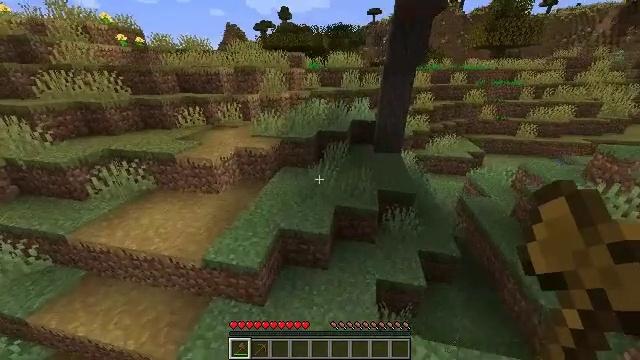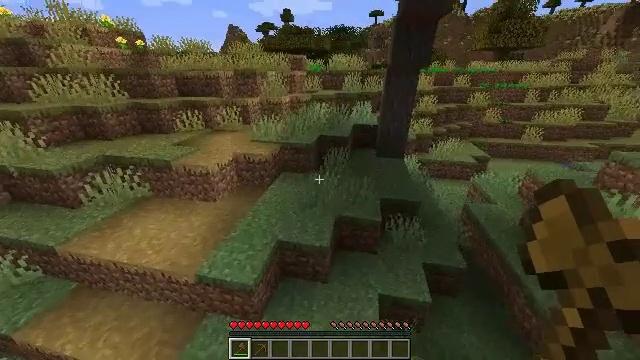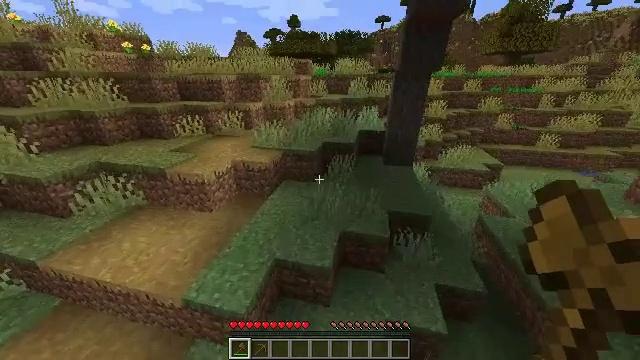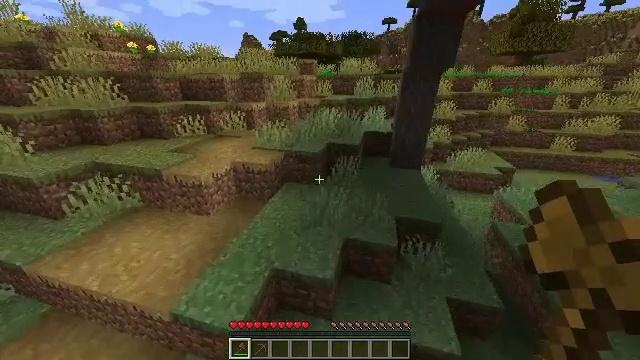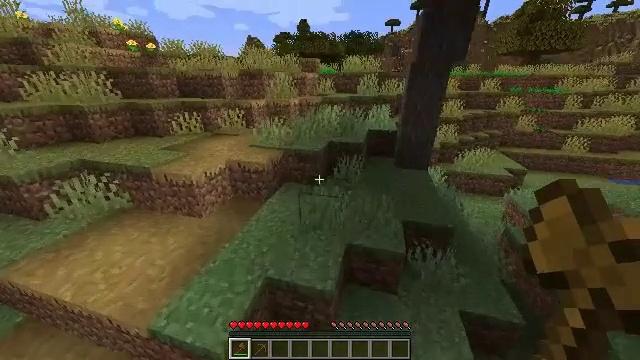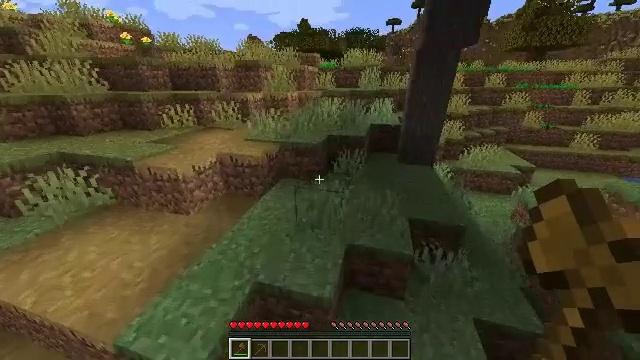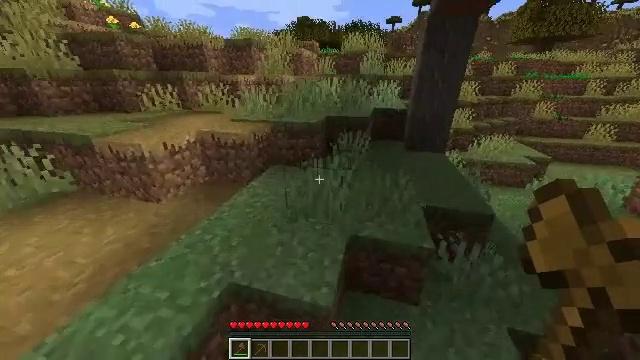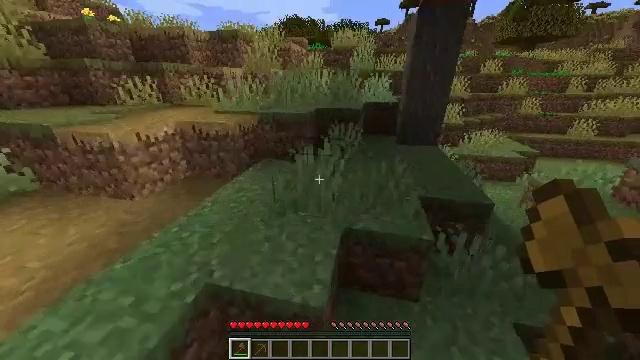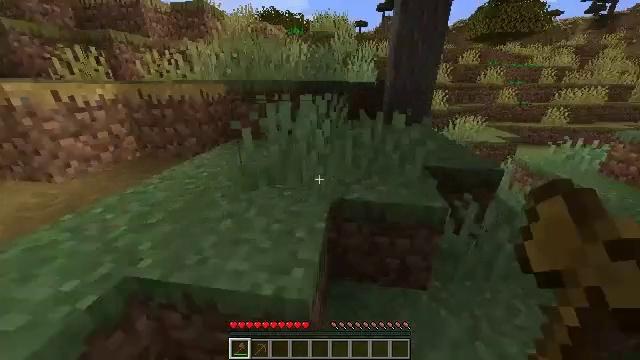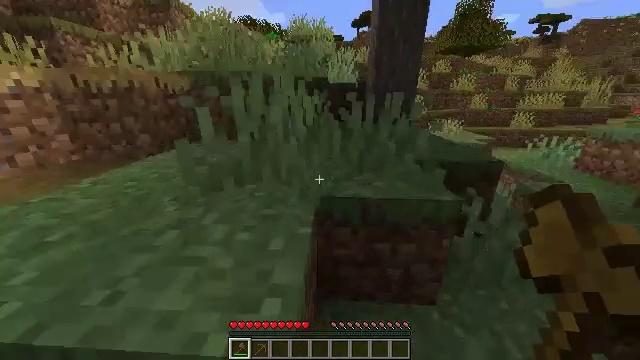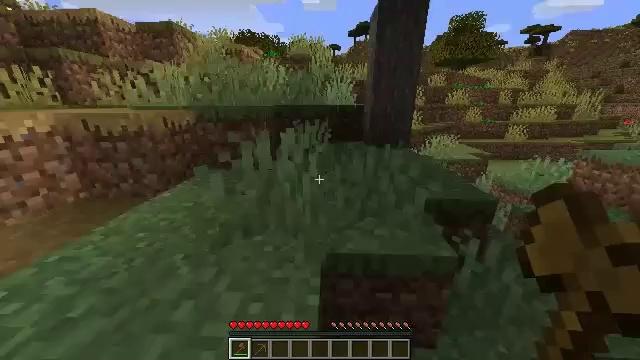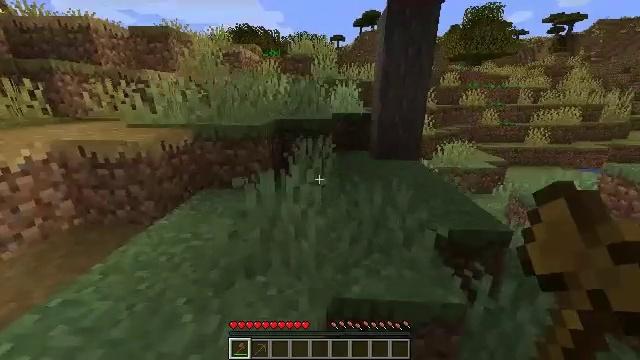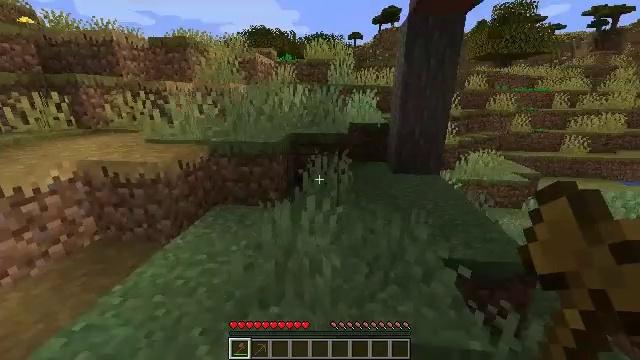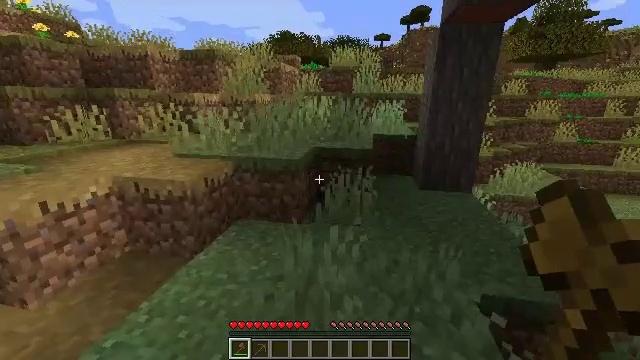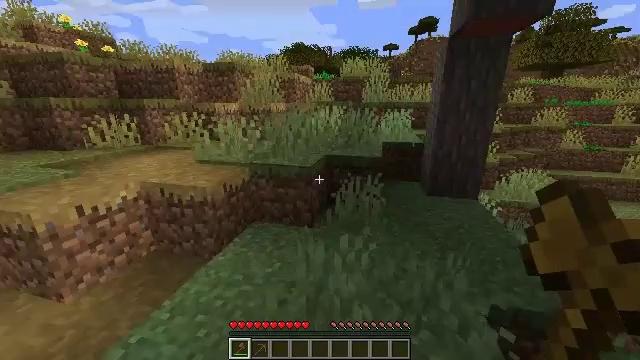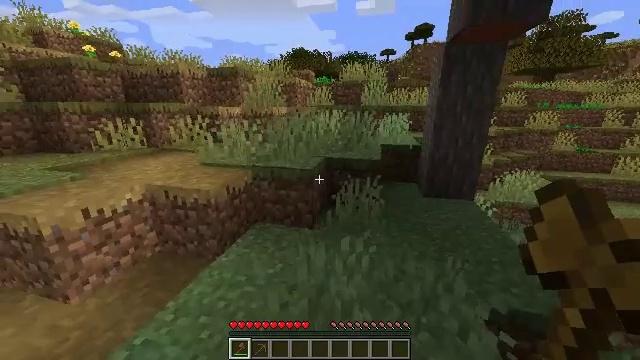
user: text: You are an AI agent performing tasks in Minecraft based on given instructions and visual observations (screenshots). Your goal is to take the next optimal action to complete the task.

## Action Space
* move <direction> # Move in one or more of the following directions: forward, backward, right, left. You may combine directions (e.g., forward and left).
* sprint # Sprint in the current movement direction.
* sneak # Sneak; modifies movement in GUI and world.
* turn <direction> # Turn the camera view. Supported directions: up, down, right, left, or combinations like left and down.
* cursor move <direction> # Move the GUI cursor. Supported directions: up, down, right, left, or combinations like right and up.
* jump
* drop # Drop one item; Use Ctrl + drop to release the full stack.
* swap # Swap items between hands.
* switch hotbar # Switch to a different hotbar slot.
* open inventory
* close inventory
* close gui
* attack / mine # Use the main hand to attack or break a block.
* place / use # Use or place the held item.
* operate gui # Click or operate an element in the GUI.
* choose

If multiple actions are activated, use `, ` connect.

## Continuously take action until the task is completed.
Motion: motion action
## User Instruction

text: Gather an orange bed for future use.
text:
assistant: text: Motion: move forward, sprint, jump
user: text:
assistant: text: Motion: move forward, sprint, turn left and up, jump
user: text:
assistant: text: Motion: move forward, sprint, turn left, jump
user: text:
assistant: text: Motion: move forward, sprint, jump
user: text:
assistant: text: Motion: move forward, sprint
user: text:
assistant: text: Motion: move forward, sprint, jump
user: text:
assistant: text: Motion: move forward, sprint, turn right, jump
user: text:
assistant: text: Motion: move forward, sprint, turn right, jump
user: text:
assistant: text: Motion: move forward, sprint, turn right and up, jump
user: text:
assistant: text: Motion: move forward, sprint, turn up, jump
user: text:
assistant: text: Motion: move forward, sprint, jump
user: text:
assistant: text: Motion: move forward, sprint, turn left, jump
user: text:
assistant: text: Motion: move forward, sprint, turn left and up, jump
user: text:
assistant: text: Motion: move forward, sprint, turn left, jump
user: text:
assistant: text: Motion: move forward, sprint, jump
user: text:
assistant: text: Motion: move forward, sprint
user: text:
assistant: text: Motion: move forward, sprint
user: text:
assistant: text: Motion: move forward, sprint
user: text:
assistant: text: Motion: move forward, sprint
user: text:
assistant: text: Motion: move forward, sprint
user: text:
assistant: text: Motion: move forward, sprint
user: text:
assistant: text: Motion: move forward, sprint
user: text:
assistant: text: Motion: move forward, sprint
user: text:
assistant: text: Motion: move forward, sprint, jump
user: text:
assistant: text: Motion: move forward, sprint, jump
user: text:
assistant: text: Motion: move forward, sprint, turn right, jump
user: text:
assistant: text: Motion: move forward, sprint, turn right, jump
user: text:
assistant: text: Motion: move forward, sprint, turn right, jump
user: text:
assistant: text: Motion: move forward, sprint, jump
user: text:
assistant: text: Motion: move forward, sprint, jump